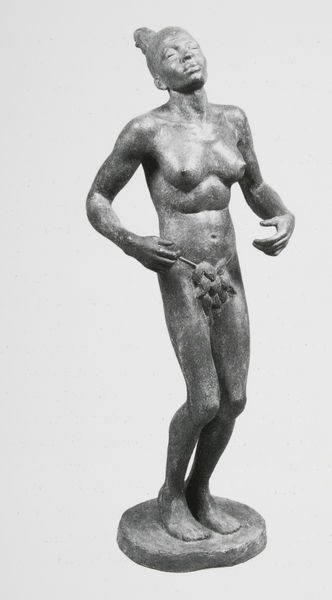
Titel: African Dancer
Künstler: Richmond Barthé
Standort: New York (New York)
Institution: Whitney Museum of American Art
Schlagwörter: akt, blätter, nackt, mädchen, brust, busen, frau, grau, licht, schwarz, tanz, arme, knoten, sockel, figur, haare, skulptur, statue, brüste, weiblich, zopf, muskeln, glanz, bauch, bronze, plastik, plinthe, rodin, scham, foto, fotografie, afrikanerin, messing, statuette, skultur, bronzeskulptur, negerin, gebeugte knie, genitalschutz